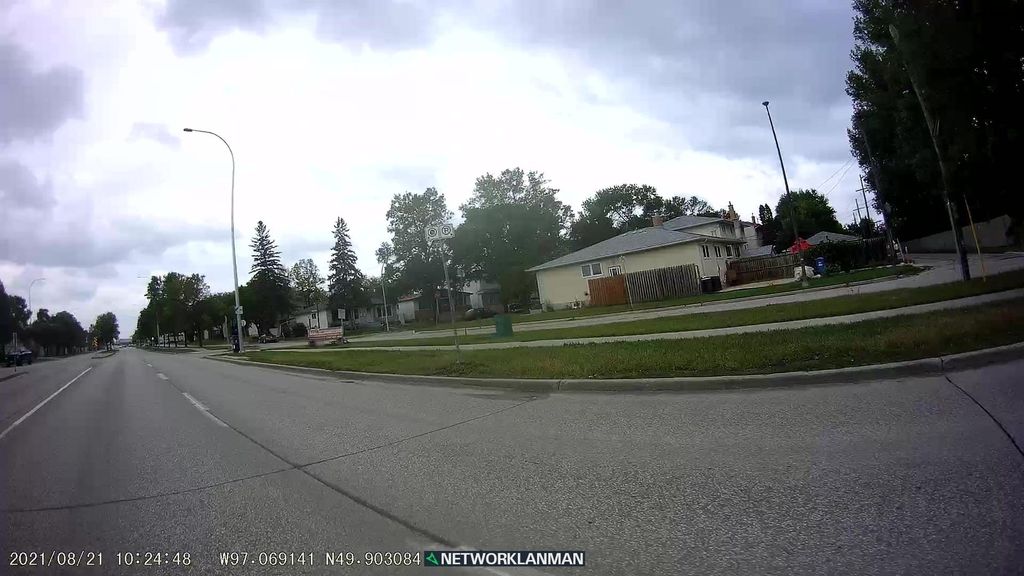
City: winnipeg